Question: I am trying to add Google Analytics to a Chrome App using the google-analytics-bundle.js library found <URL> with no success.
Note that the tracking ID in both tests was been replaced to my own property id, which has already been used successfully before with a separate website.
Here's a screen shot which shows the details of the request and the data being sent:

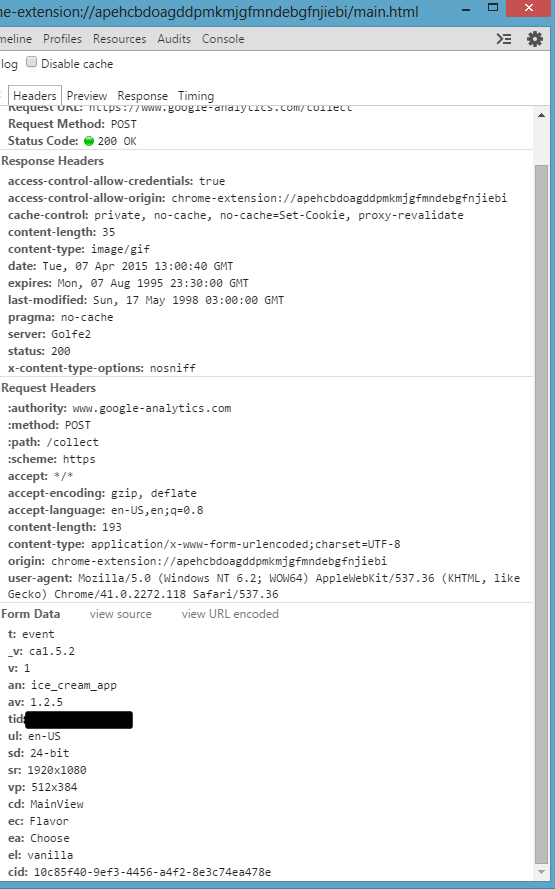
Answer: Since you said that the same tracking ID works on a website, it probably means that you have a wrong of tracking ID.
From the Wiki of the library:
>
## Prerequisites
<URL>
There are 2 types of properties, selected at property creation: "Website" and "Mobile App". You need the second type to work in a Chrome App.